Question: I am trying to change the text of a label in a C++ CLI program. I need to take a value the the user entered in a textbox, insert that into a short string, then change a label to that string. I have no problem constructing the string, but I am having trouble setting the label to the new string. Here is my code...
'''
std::string v1str = "Phase A: ";
v1str.append(vt2); //vt2 is type str::string
v1str.append(" Vac");
label->Text = v1str;
'''
This is the error message that I'm getting...

Why am I not allowed to pass 'v1str' as the label text setter? How can I pass the string I've constructed to the label text setter?
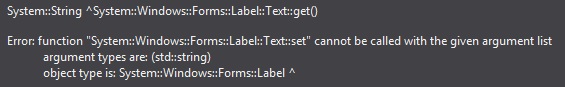
Answer: 'Label::Text' has a type of 'System::String^', which is a managed .Net string object. You cannot assign a 'std:string' to a 'System::String^' directly becuase they are different types.
You can <URL> a 'std::string' to a 'System::String'. However you most likely just want to use the 'System::String' type directly:
'''
System::String^ v1str = "Phase A: ";
v1st += vt2; // or maybe gcnew System::String(vt2.c_str());
v1str += " Vac";
label->Text = v1str;
'''